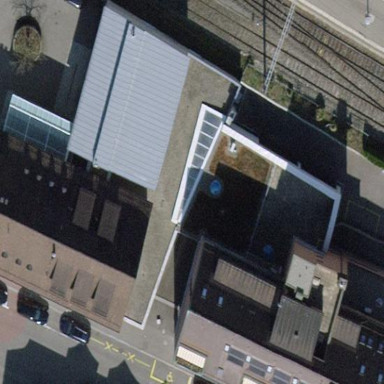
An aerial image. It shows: Building with gabled roof colored brown.